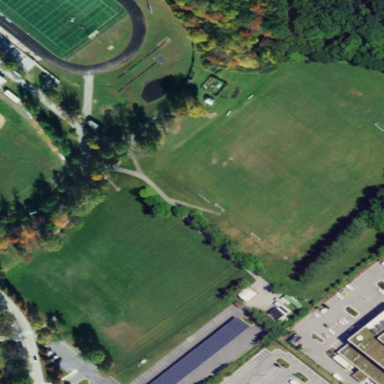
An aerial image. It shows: Multi-sport pitch with grass surface.